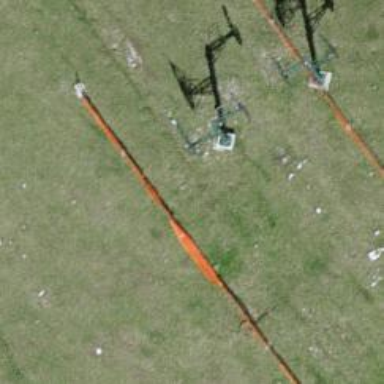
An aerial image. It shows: Pylon for aerialway.